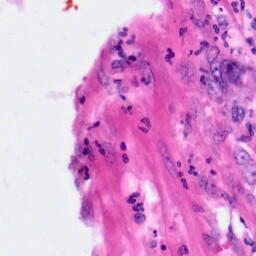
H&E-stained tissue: Pancreatic